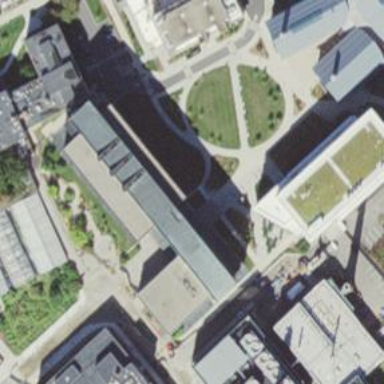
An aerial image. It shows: University building.